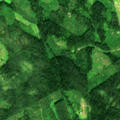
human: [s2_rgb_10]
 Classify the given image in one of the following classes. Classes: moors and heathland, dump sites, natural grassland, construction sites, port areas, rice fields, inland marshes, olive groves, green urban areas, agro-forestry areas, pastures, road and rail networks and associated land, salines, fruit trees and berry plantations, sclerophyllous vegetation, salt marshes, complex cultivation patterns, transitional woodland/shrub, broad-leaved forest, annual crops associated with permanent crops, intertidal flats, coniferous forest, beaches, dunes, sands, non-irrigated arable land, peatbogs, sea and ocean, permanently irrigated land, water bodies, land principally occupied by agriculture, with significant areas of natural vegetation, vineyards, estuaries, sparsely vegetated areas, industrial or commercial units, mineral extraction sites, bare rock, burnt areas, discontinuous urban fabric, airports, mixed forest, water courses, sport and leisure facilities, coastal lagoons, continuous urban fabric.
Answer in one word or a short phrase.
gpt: land principally occupied by agriculture, with significant areas of natural vegetation, coniferous forest, mixed forest, transitional woodland/shrub